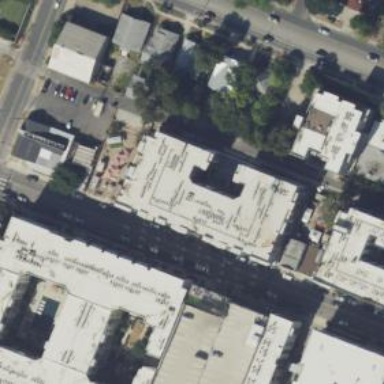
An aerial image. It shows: Healthcare clinic.